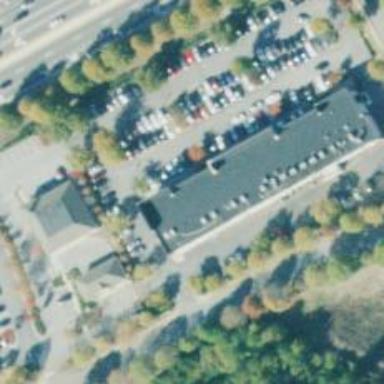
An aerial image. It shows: Healthcare clinic is depicted in the image.